五年级 · 算术
（12 分）计算下列各题, 怎样简便就怎样计算
(1) $\frac{3}{8}-\frac{1}{6}+\frac{5}{12}$
(2) $\frac{5}{4}-\frac{1}{7}-\frac{6}{7}$
(3) $\frac{2}{3}+\left(\frac{2}{5}-\frac{1}{4}\right)$
(4) $\frac{2}{9}+\frac{8}{15}+\frac{1}{15}+\frac{7}{9}$
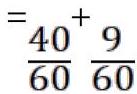
答案: （1） 解:$$\frac{3}{8}-\frac{1}{6}+\frac{5}{12}$$$=\frac{9}{24}^{-} \frac{4}{24}^{+} \frac{10}{24}$$={ }_{\frac{5}{24}}{ }^{+} \frac{10}{24}$$=\frac{5}{8}$(2) 解: $\frac{5}{4}-\frac{1}{7}-\frac{6}{7}$$={ }_{\frac{5}{4}}^{-} \quad\left(\frac{1}{7}+\frac{6}{7}ight)$$=\frac{5}{4}^{-1}$$={ }_{\frac{1}{4}}$(3) 解: $\frac{2}{3}+\left(\frac{2}{5}-\frac{1}{4}ight)$ $={ }_{\frac{40}{60}}{ }^{+}\left(\frac{24}{60} \frac{15}{60}ight)$$\frac{49}{60}$(4) 解： $$\frac{2}{9}+\frac{8}{15}+\frac{1}{15}+\frac{7}{9}$$${ }^{=}{ }^{2}{ }^{+} 7^{+}\left(\frac{8}{9}^{+} \quad \frac{1}{15}{ }^{15}ight)$=1+\frac{3}{5}$$=1_{3}$